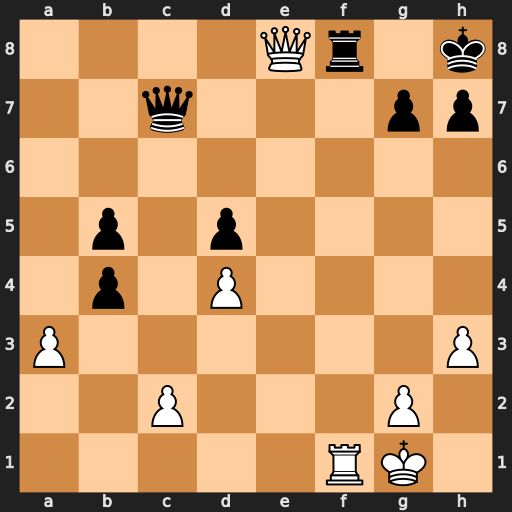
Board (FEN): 4Qr1k/2q3pp/8/1p1p4/1p1P4/P6P/2P3P1/5RK1
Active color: w
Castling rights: -
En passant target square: -
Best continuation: Rxf8#